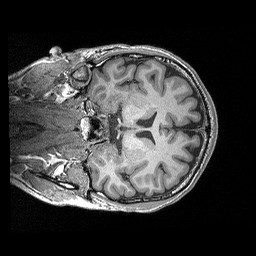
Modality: T1w
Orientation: coronal
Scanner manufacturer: siemens
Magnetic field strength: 3 T
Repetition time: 2.3 s
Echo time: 0.00298 s